Field crop: maize
Growth stage: 1
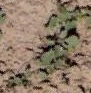
Species: convolvulus